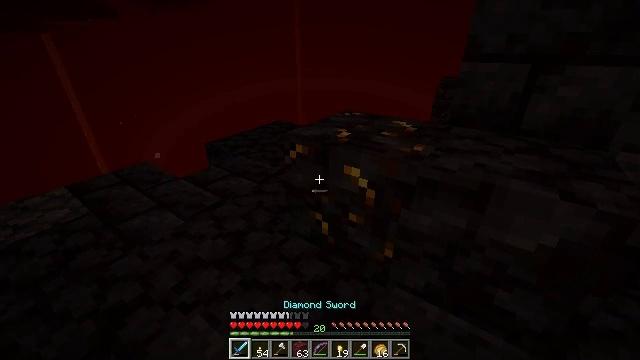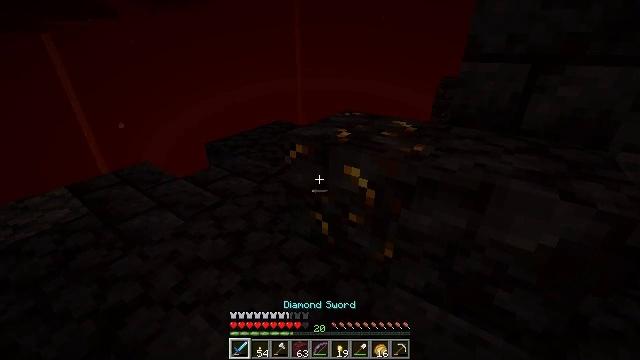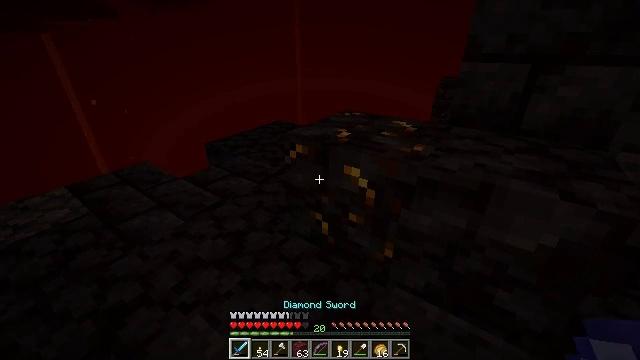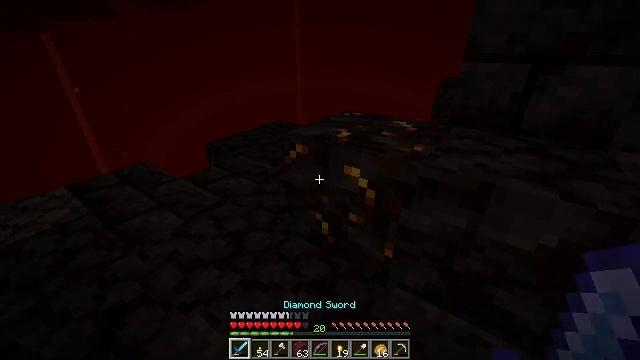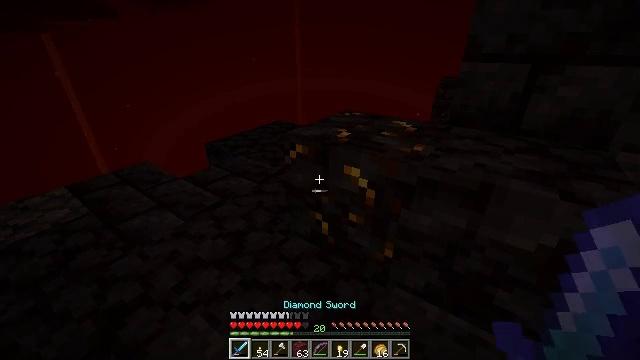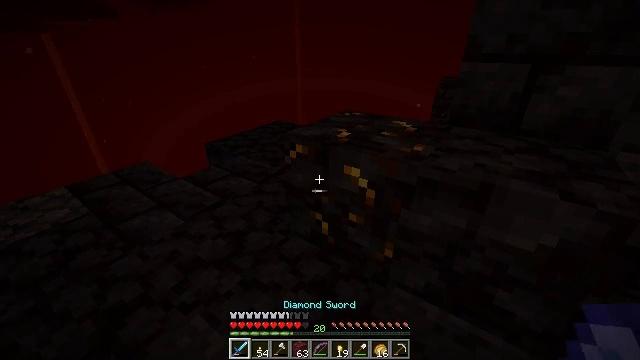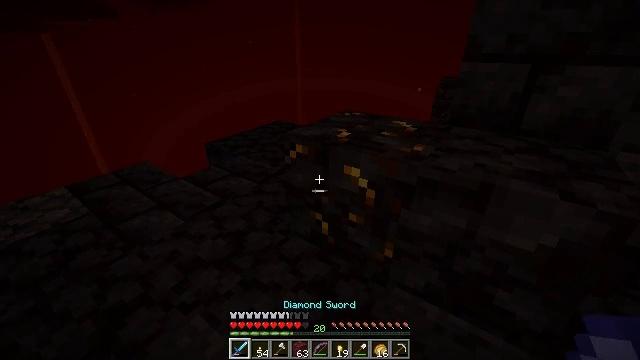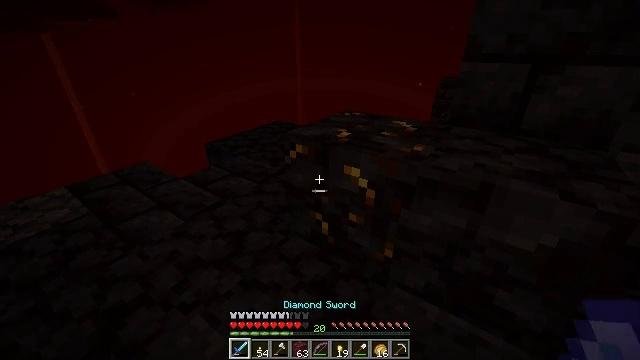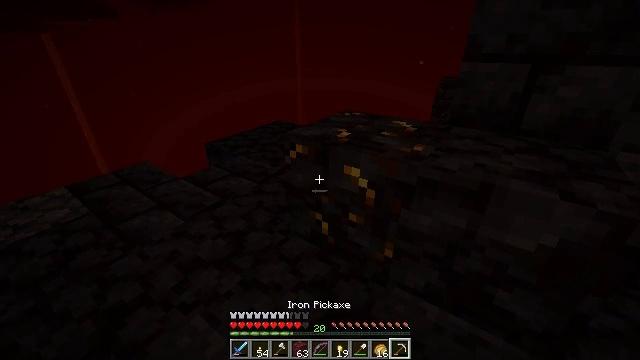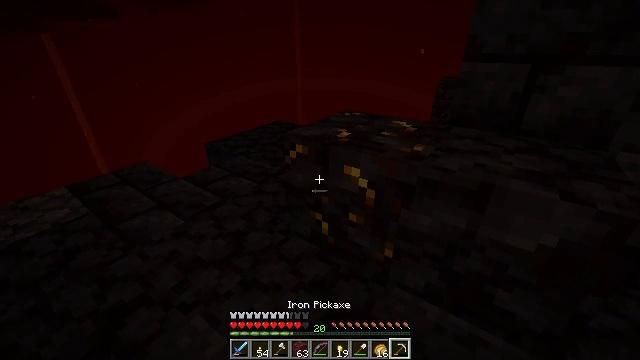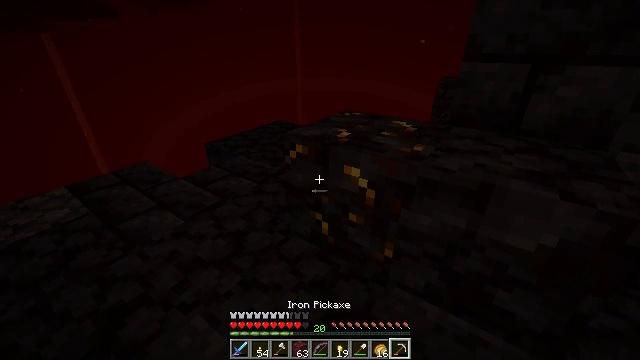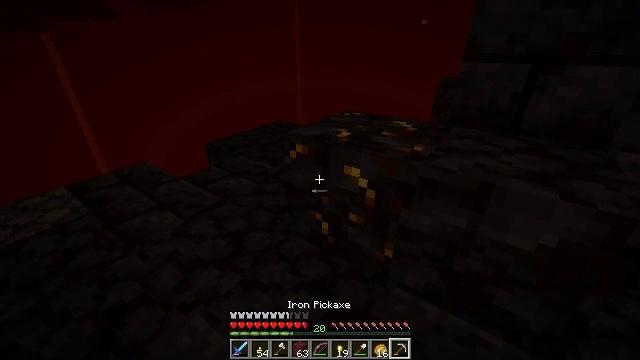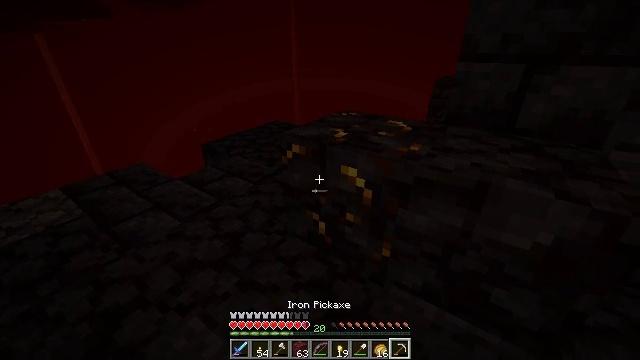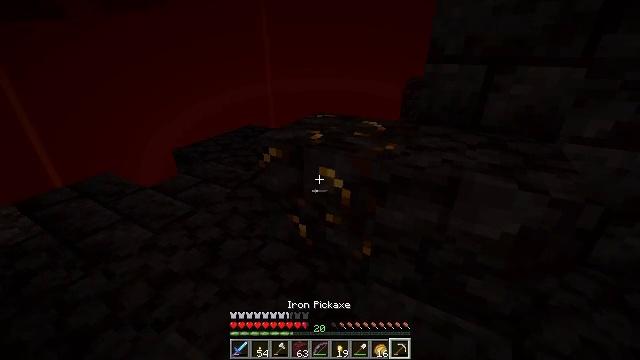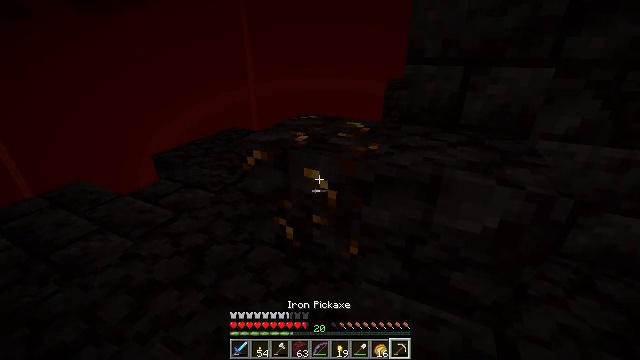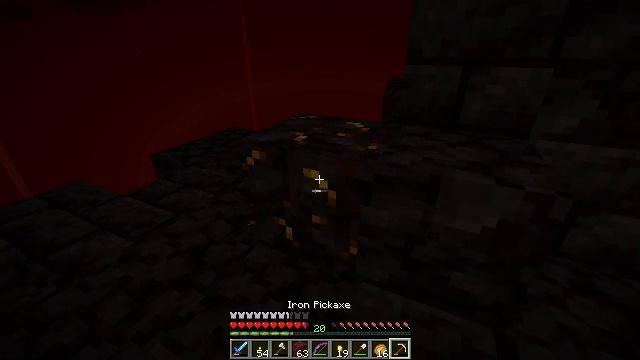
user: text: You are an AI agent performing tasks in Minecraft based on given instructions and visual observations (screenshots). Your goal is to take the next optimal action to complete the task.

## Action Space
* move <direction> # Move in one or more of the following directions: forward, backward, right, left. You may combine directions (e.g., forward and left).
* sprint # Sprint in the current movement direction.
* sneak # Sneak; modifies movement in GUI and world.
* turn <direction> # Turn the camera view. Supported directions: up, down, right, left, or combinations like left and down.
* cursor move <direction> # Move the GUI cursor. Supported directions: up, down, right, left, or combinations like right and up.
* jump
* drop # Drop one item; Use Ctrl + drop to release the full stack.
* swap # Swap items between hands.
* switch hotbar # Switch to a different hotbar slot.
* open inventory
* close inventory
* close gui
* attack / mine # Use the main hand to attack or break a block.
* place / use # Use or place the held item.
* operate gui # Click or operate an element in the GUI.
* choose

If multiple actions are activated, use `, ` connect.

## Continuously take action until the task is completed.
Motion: motion action
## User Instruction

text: Gather gilded blackstone to obtain items.
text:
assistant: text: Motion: no_op
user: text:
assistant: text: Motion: no_op
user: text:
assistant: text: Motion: no_op
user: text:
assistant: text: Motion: no_op
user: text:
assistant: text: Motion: no_op
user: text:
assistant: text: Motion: no_op
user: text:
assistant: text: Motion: no_op
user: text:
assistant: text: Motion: no_op
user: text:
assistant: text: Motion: no_op
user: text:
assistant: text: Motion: no_op
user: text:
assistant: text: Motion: no_op
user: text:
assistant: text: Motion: no_op
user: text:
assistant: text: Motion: turn right
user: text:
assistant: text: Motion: turn right
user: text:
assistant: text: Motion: attack / mine
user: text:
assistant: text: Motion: attack / mine
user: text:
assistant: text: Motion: attack / mine
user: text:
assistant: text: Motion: attack / mine
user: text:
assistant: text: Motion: attack / mine
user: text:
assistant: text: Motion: attack / mine
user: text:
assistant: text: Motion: attack / mine
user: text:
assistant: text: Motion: attack / mine
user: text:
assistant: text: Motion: attack / mine
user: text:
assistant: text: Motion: attack / mine
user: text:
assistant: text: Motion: no_op
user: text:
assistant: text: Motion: no_op
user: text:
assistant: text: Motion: no_op
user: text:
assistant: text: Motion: no_op
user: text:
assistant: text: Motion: attack / mine
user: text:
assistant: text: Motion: attack / mine